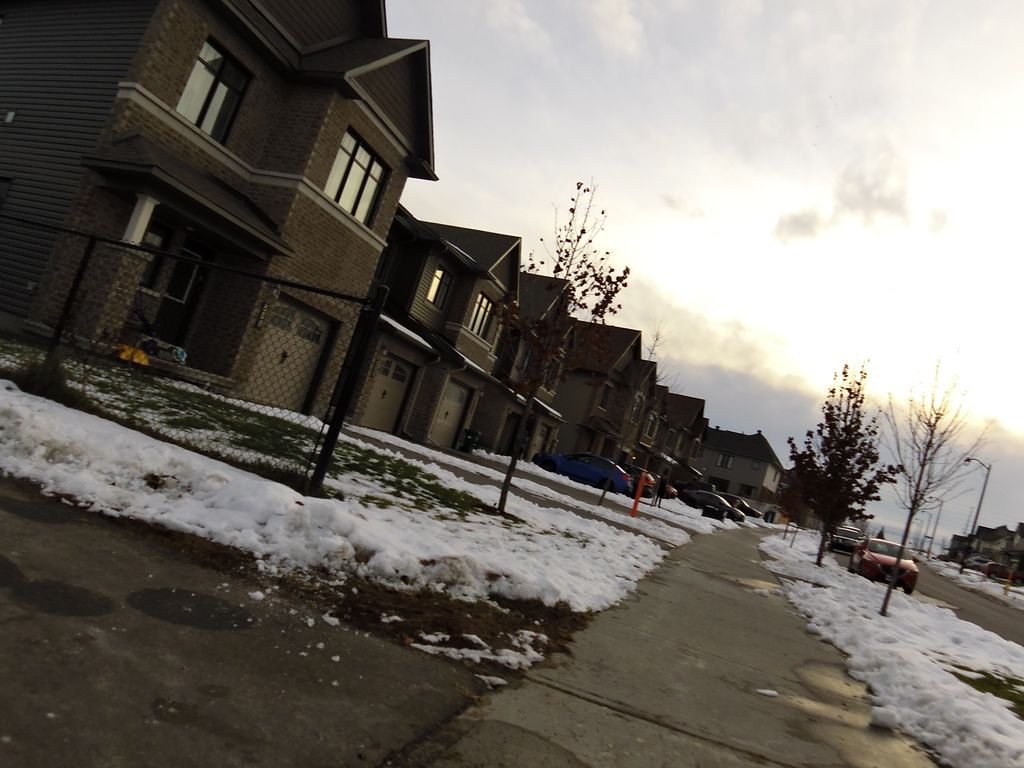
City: ottawa-gatineau